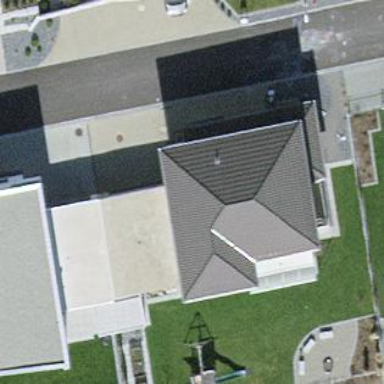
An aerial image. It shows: Garage building.